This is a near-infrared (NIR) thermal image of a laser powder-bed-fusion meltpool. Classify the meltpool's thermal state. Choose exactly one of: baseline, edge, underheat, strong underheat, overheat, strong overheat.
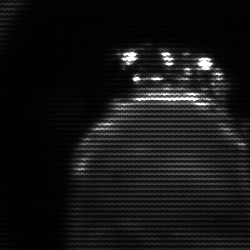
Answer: edge